Interaction volume radius: 5 \u00c5
Interaction volume height: 10 \u00c5
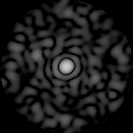
Disorder parameter: 0.7547